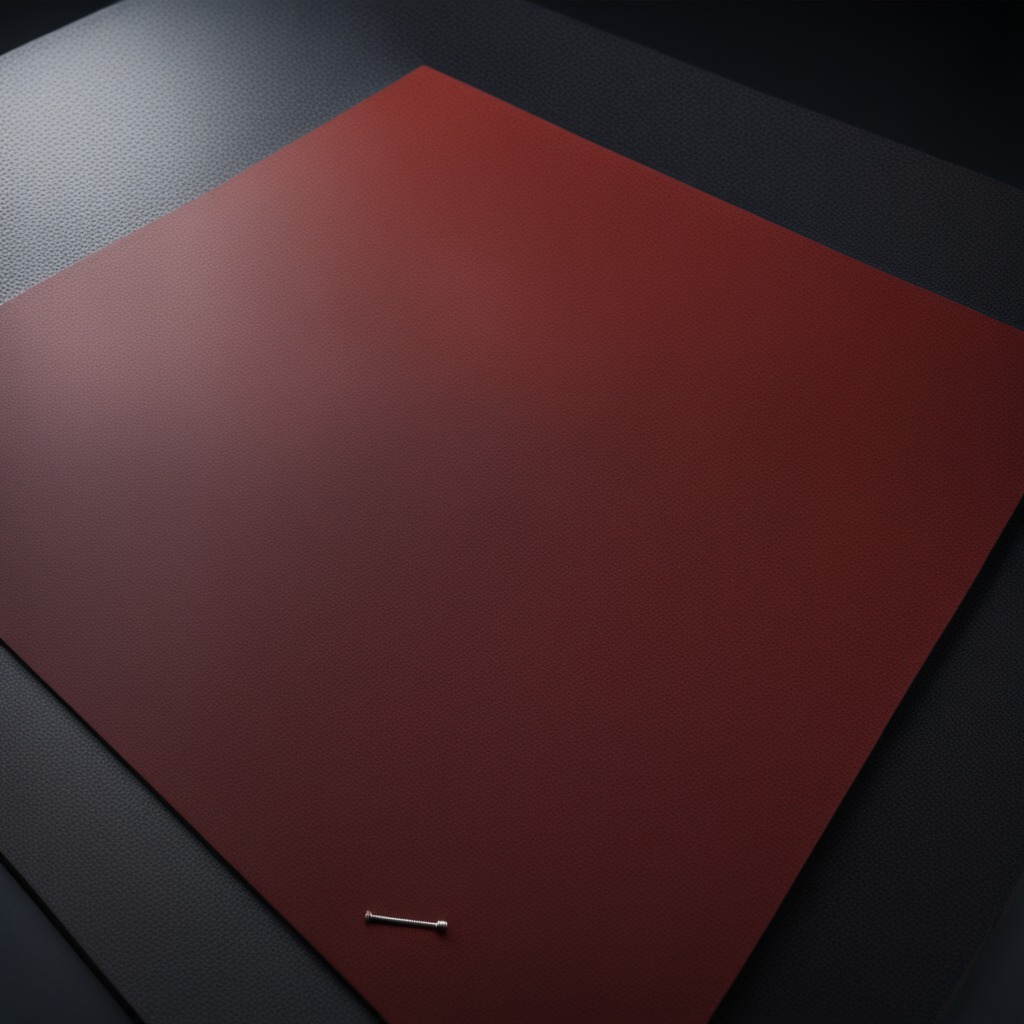
A metal screw is lying on a clean granite tabletop covered with a red rubber mat inside a workshop at night dim ambient light soft shadows worn but beneath the mat